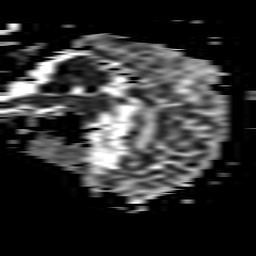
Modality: ADC
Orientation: sagittal
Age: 61
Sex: male
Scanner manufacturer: philips
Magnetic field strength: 3 T
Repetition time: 3.586 s
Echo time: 0.076 s